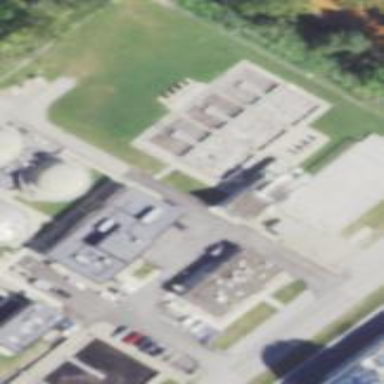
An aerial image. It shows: View of wastewater plant.